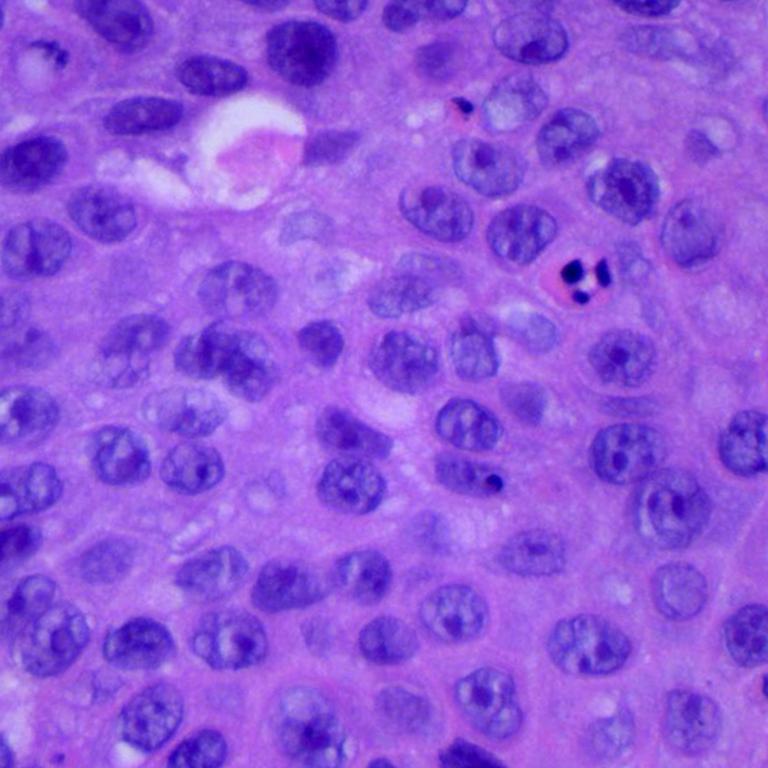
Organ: lung
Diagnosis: squamous carcinomas